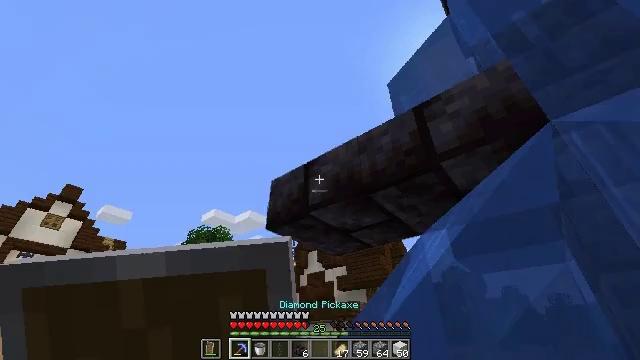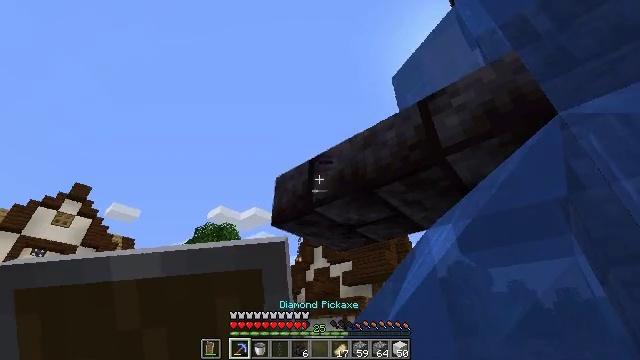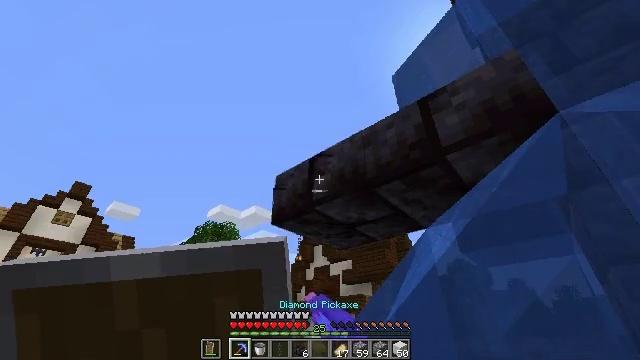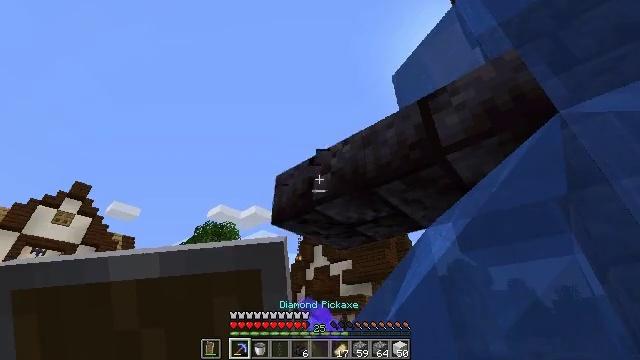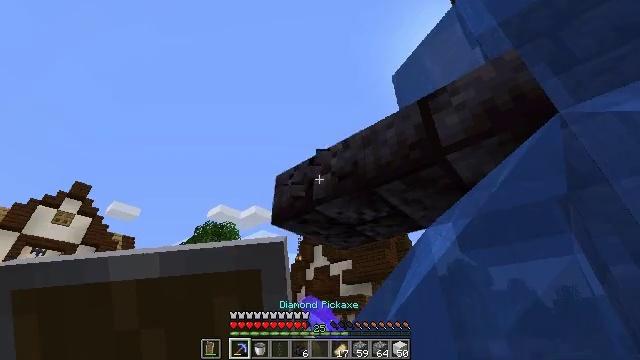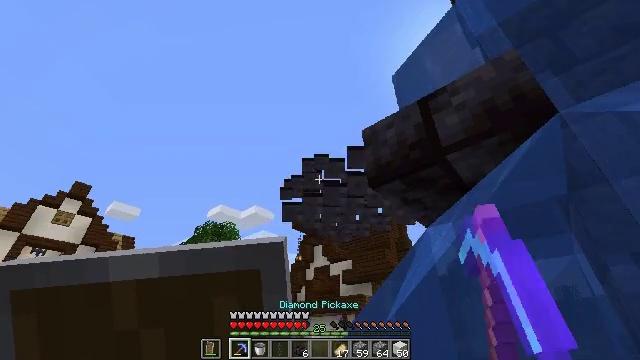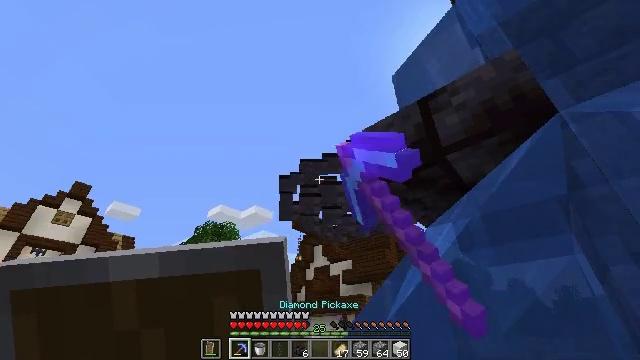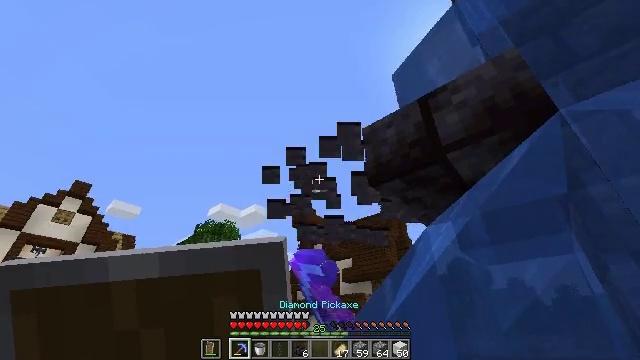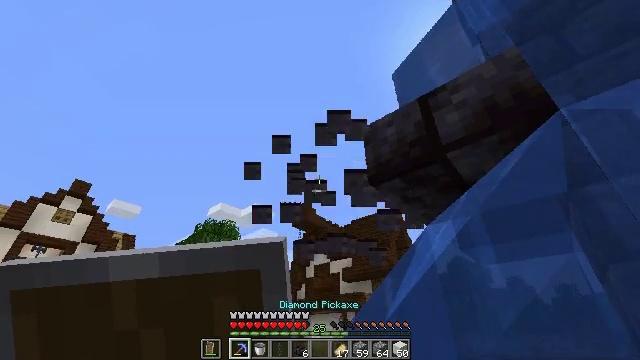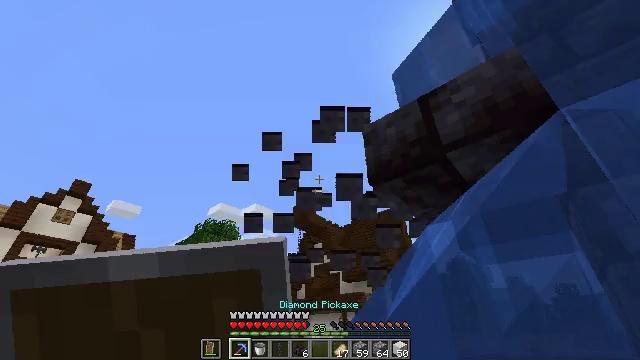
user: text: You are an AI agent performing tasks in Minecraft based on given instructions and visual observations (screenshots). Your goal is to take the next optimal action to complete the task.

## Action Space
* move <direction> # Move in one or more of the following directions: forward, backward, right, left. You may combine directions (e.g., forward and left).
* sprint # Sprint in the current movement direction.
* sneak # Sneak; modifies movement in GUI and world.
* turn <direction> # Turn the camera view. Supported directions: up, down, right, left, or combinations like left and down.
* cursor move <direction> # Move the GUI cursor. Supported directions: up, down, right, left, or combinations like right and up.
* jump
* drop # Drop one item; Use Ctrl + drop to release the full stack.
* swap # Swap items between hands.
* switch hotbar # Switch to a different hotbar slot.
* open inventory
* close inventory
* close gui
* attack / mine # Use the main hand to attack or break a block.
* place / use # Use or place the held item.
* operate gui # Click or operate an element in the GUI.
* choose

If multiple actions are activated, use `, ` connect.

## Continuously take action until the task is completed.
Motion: motion action
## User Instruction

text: Mine the polished blackstone brick slab.
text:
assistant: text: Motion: turn left, attack / mine, switch to hotbar 1
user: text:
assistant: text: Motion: attack / mine
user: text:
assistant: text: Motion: attack / mine
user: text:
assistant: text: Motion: attack / mine
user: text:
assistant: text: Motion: attack / mine
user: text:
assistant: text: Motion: attack / mine
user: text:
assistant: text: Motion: attack / mine
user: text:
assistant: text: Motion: attack / mine
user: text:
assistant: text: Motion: attack / mine
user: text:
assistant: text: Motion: attack / mine